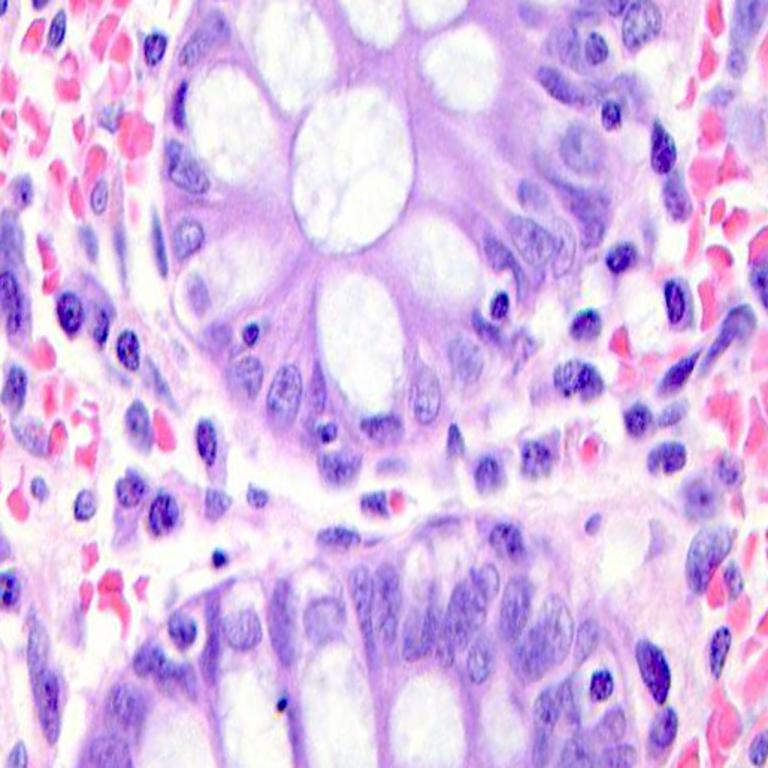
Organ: colon
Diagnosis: benign